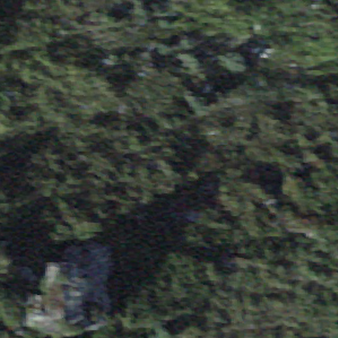
Label: other